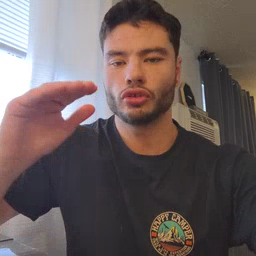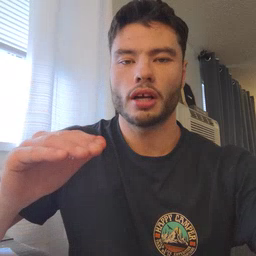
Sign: child